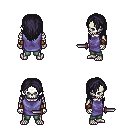
a pixel art fantasy rpg character, male body template, skeleton, chain tabard jacket, teal pants, raven long hairstyle, leather bracers, dagger, four views (front, back, left, right), 2x2 character sprite sheet, small pixel art, hard edges, no anti-aliasing